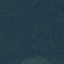
Land use / land cover: Forest